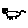
Label: cat